Question: Hi While I am trying to upload application it gives me this errors Please help me in this task.

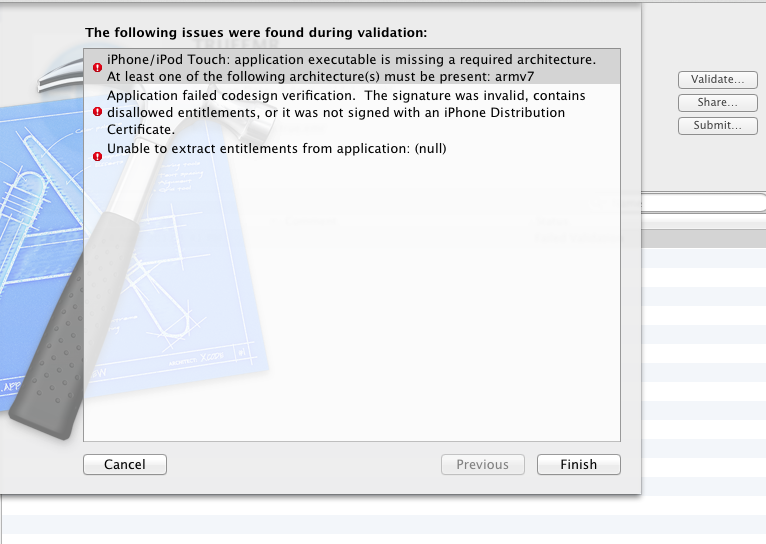
Answer: 1) also add armv6 to your build architectures:

2) Build it NOT with your Development Provisioning File. Build it instead with the Distribution Provisioning File. See screenshot and choose there iPhone Distribution under the point "Release".